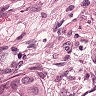
Metastatic tissue present: yes